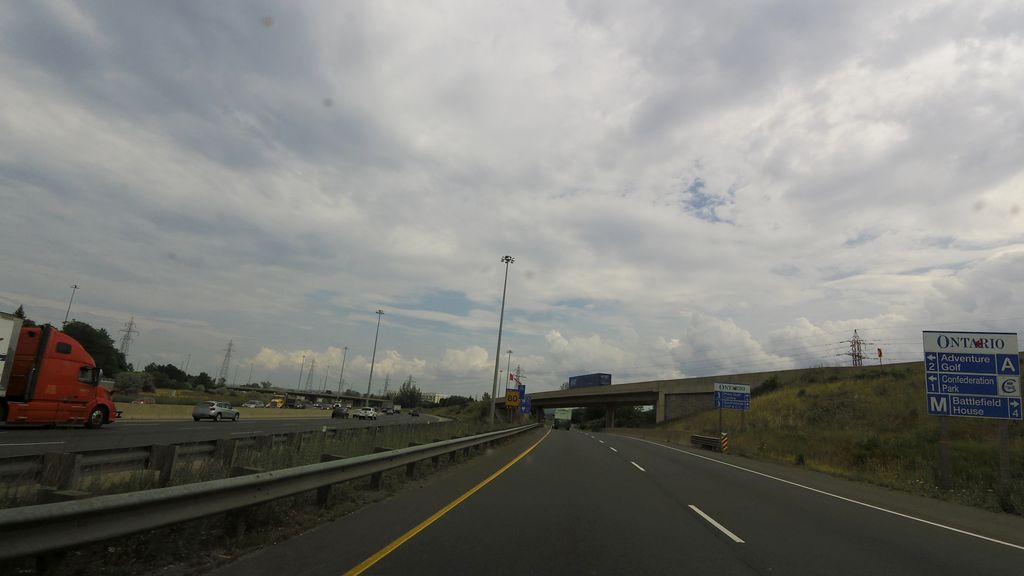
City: hamilton